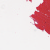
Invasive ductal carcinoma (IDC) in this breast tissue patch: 0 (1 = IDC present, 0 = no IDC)